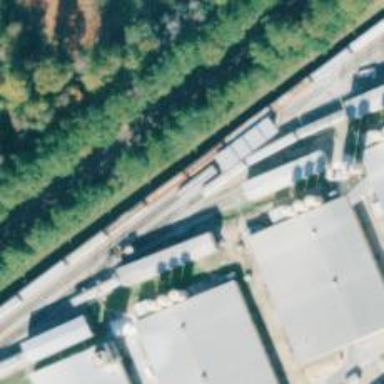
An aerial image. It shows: Rail spur service.